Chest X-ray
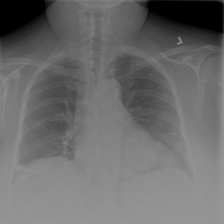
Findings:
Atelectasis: negative
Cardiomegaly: negative
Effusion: negative
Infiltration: negative
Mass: negative
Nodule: negative
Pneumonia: negative
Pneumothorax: negative
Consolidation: negative
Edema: negative
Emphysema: negative
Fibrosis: negative
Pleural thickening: negative
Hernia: negative